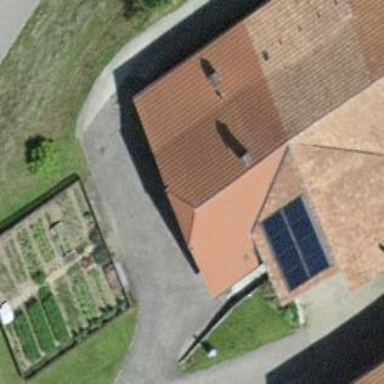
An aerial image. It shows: Farm building.